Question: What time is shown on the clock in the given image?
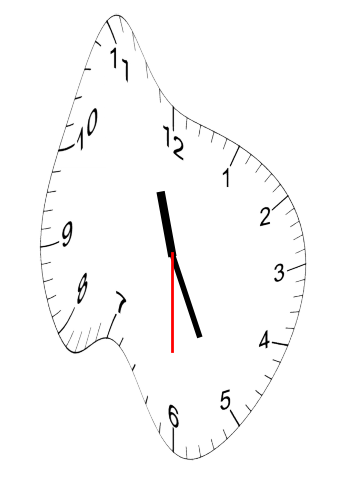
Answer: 11:25:30